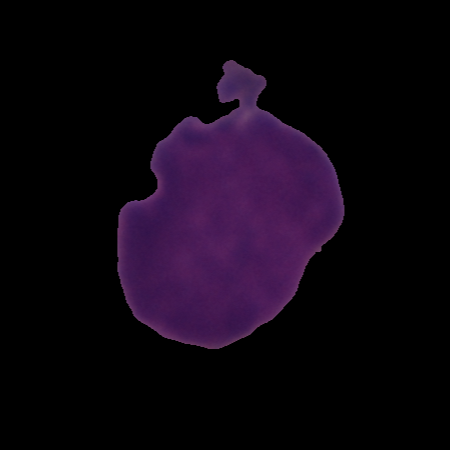
Label: cancer